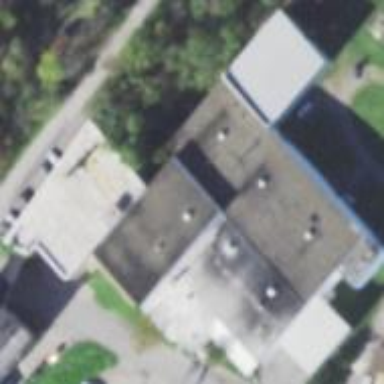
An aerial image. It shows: Building.